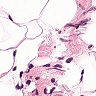
Metastatic tissue present: no